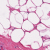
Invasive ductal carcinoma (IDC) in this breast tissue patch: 0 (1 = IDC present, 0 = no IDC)